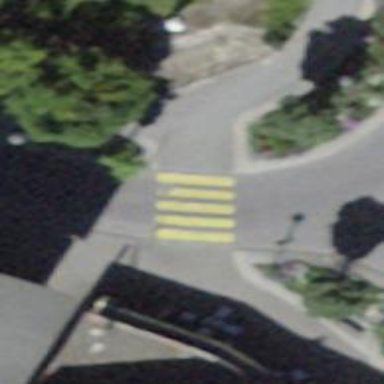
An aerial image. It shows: Uncontrolled road crossing.